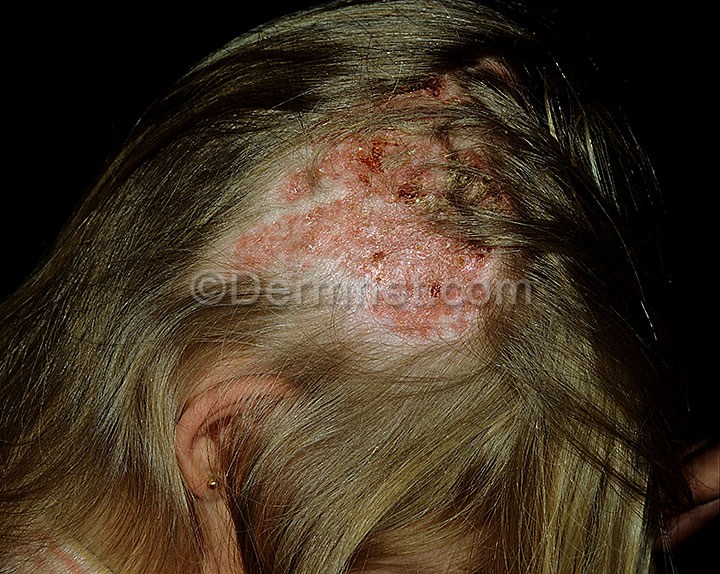
Disease: Tinea Ringworm Candidiasis and other Fungal Infections